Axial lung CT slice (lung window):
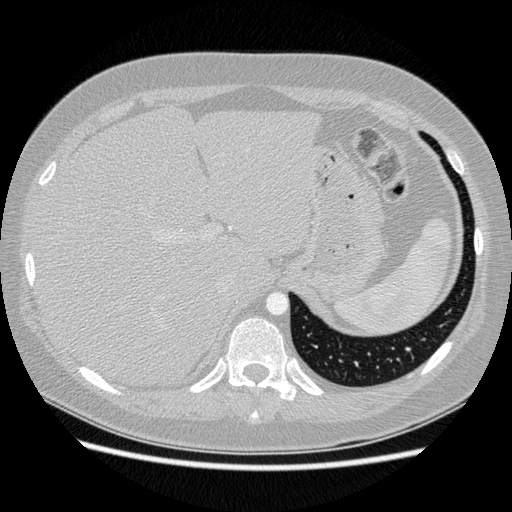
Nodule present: no